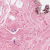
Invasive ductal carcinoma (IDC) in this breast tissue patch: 0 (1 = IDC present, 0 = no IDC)